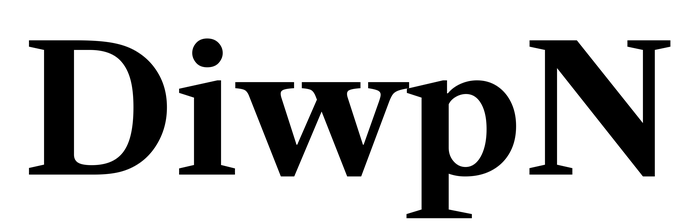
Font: LibreCaslonText_Bold